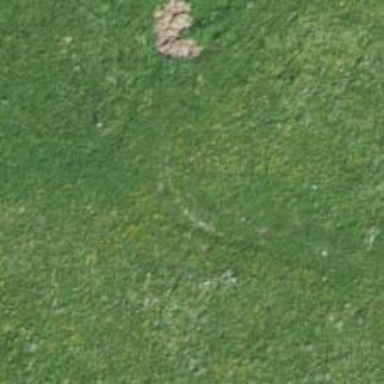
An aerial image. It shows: Grassy track.